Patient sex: M
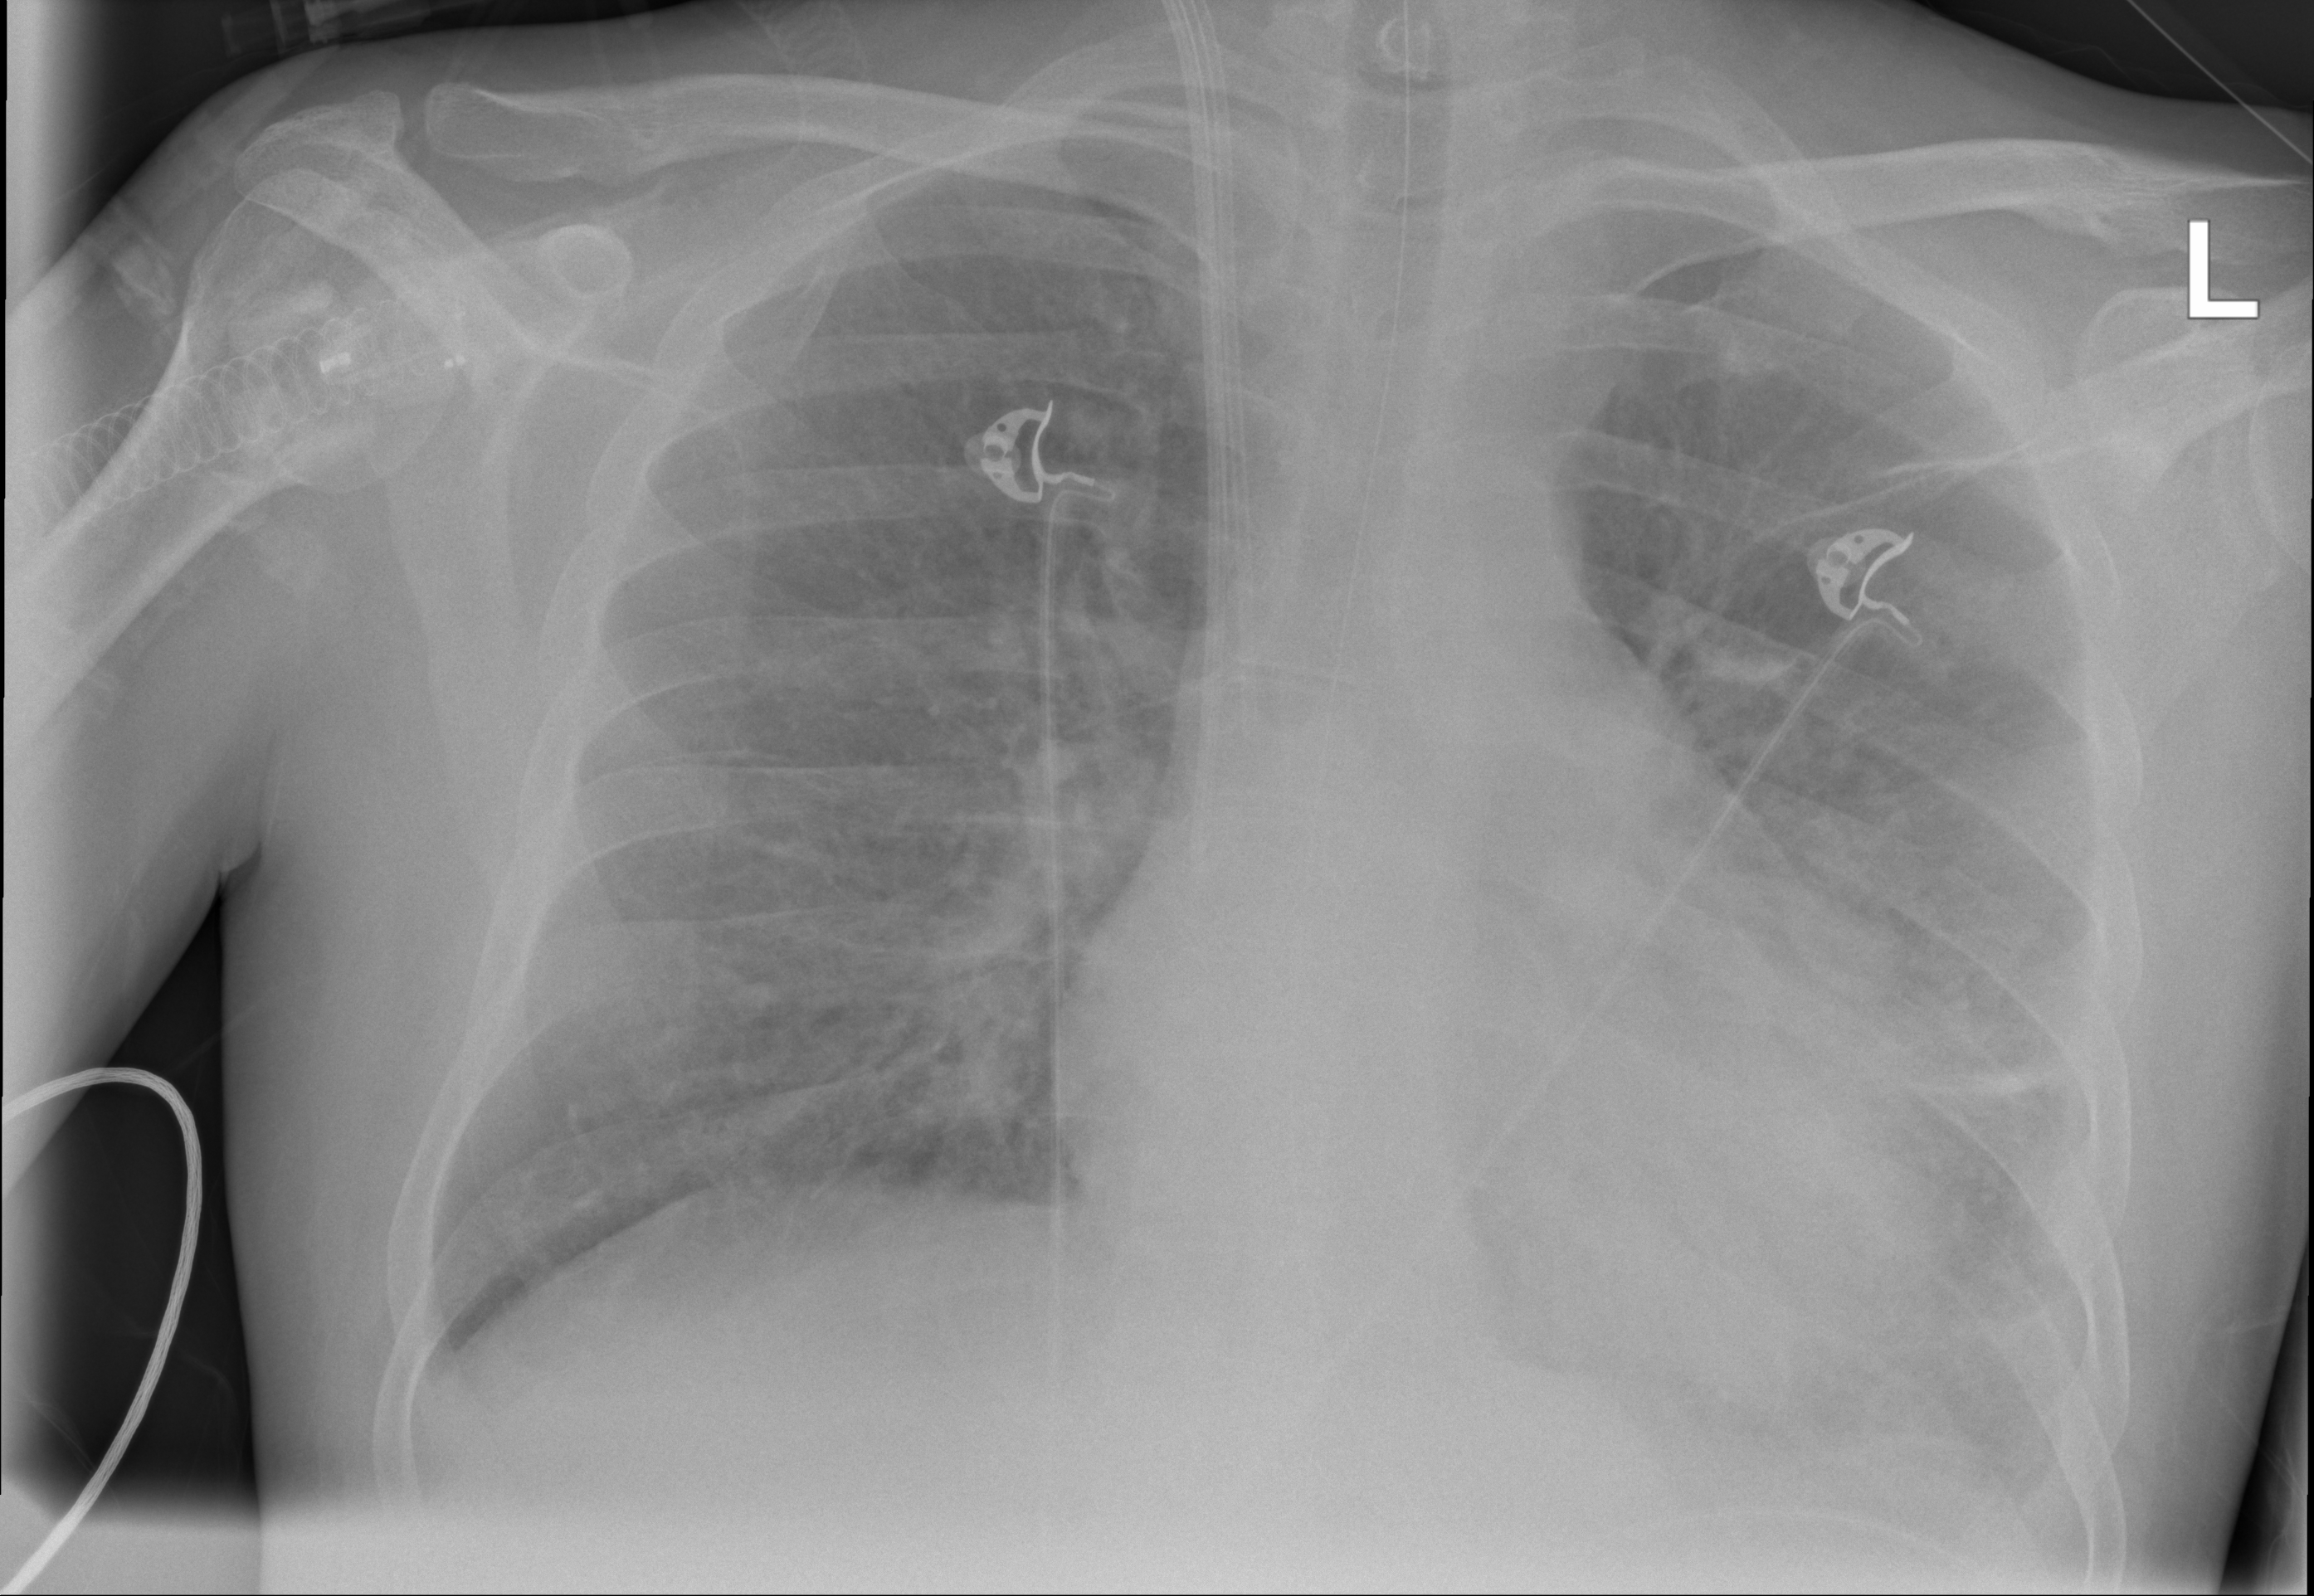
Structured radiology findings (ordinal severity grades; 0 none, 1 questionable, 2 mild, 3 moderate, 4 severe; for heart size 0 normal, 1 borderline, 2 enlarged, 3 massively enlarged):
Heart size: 2
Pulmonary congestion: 0
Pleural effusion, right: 0
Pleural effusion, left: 3
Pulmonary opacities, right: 3
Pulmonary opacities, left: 3
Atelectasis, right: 2
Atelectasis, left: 3